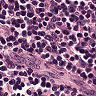
Metastatic tissue present: no